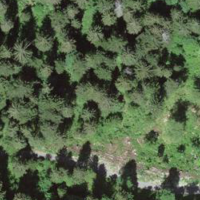
EUNIS habitat code: 43
Species observed at this site:
Aruncus dioicus